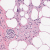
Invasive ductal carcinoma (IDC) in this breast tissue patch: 0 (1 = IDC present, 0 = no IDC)